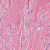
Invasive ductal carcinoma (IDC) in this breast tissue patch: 1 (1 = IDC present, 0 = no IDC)